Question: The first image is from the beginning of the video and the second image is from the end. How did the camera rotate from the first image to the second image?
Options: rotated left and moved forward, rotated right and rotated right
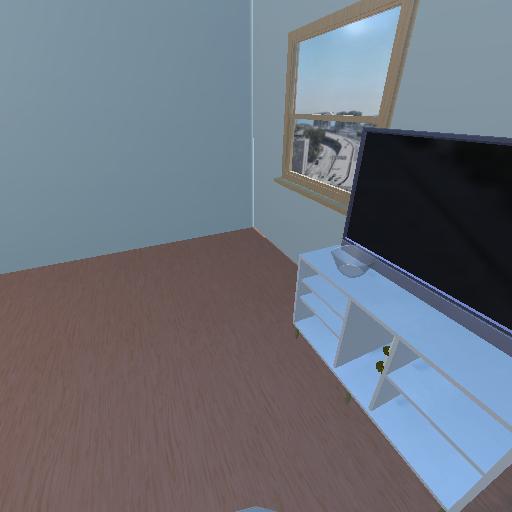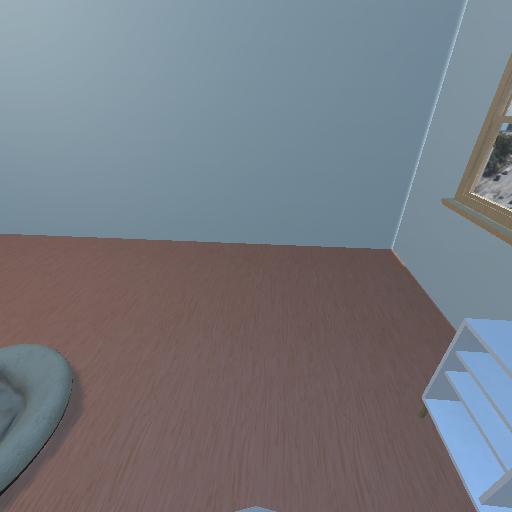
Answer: rotated left and moved forward